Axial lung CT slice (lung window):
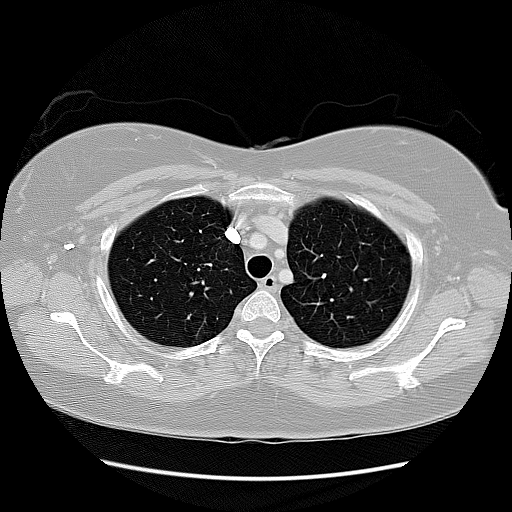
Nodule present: no